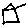
Label: house